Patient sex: M
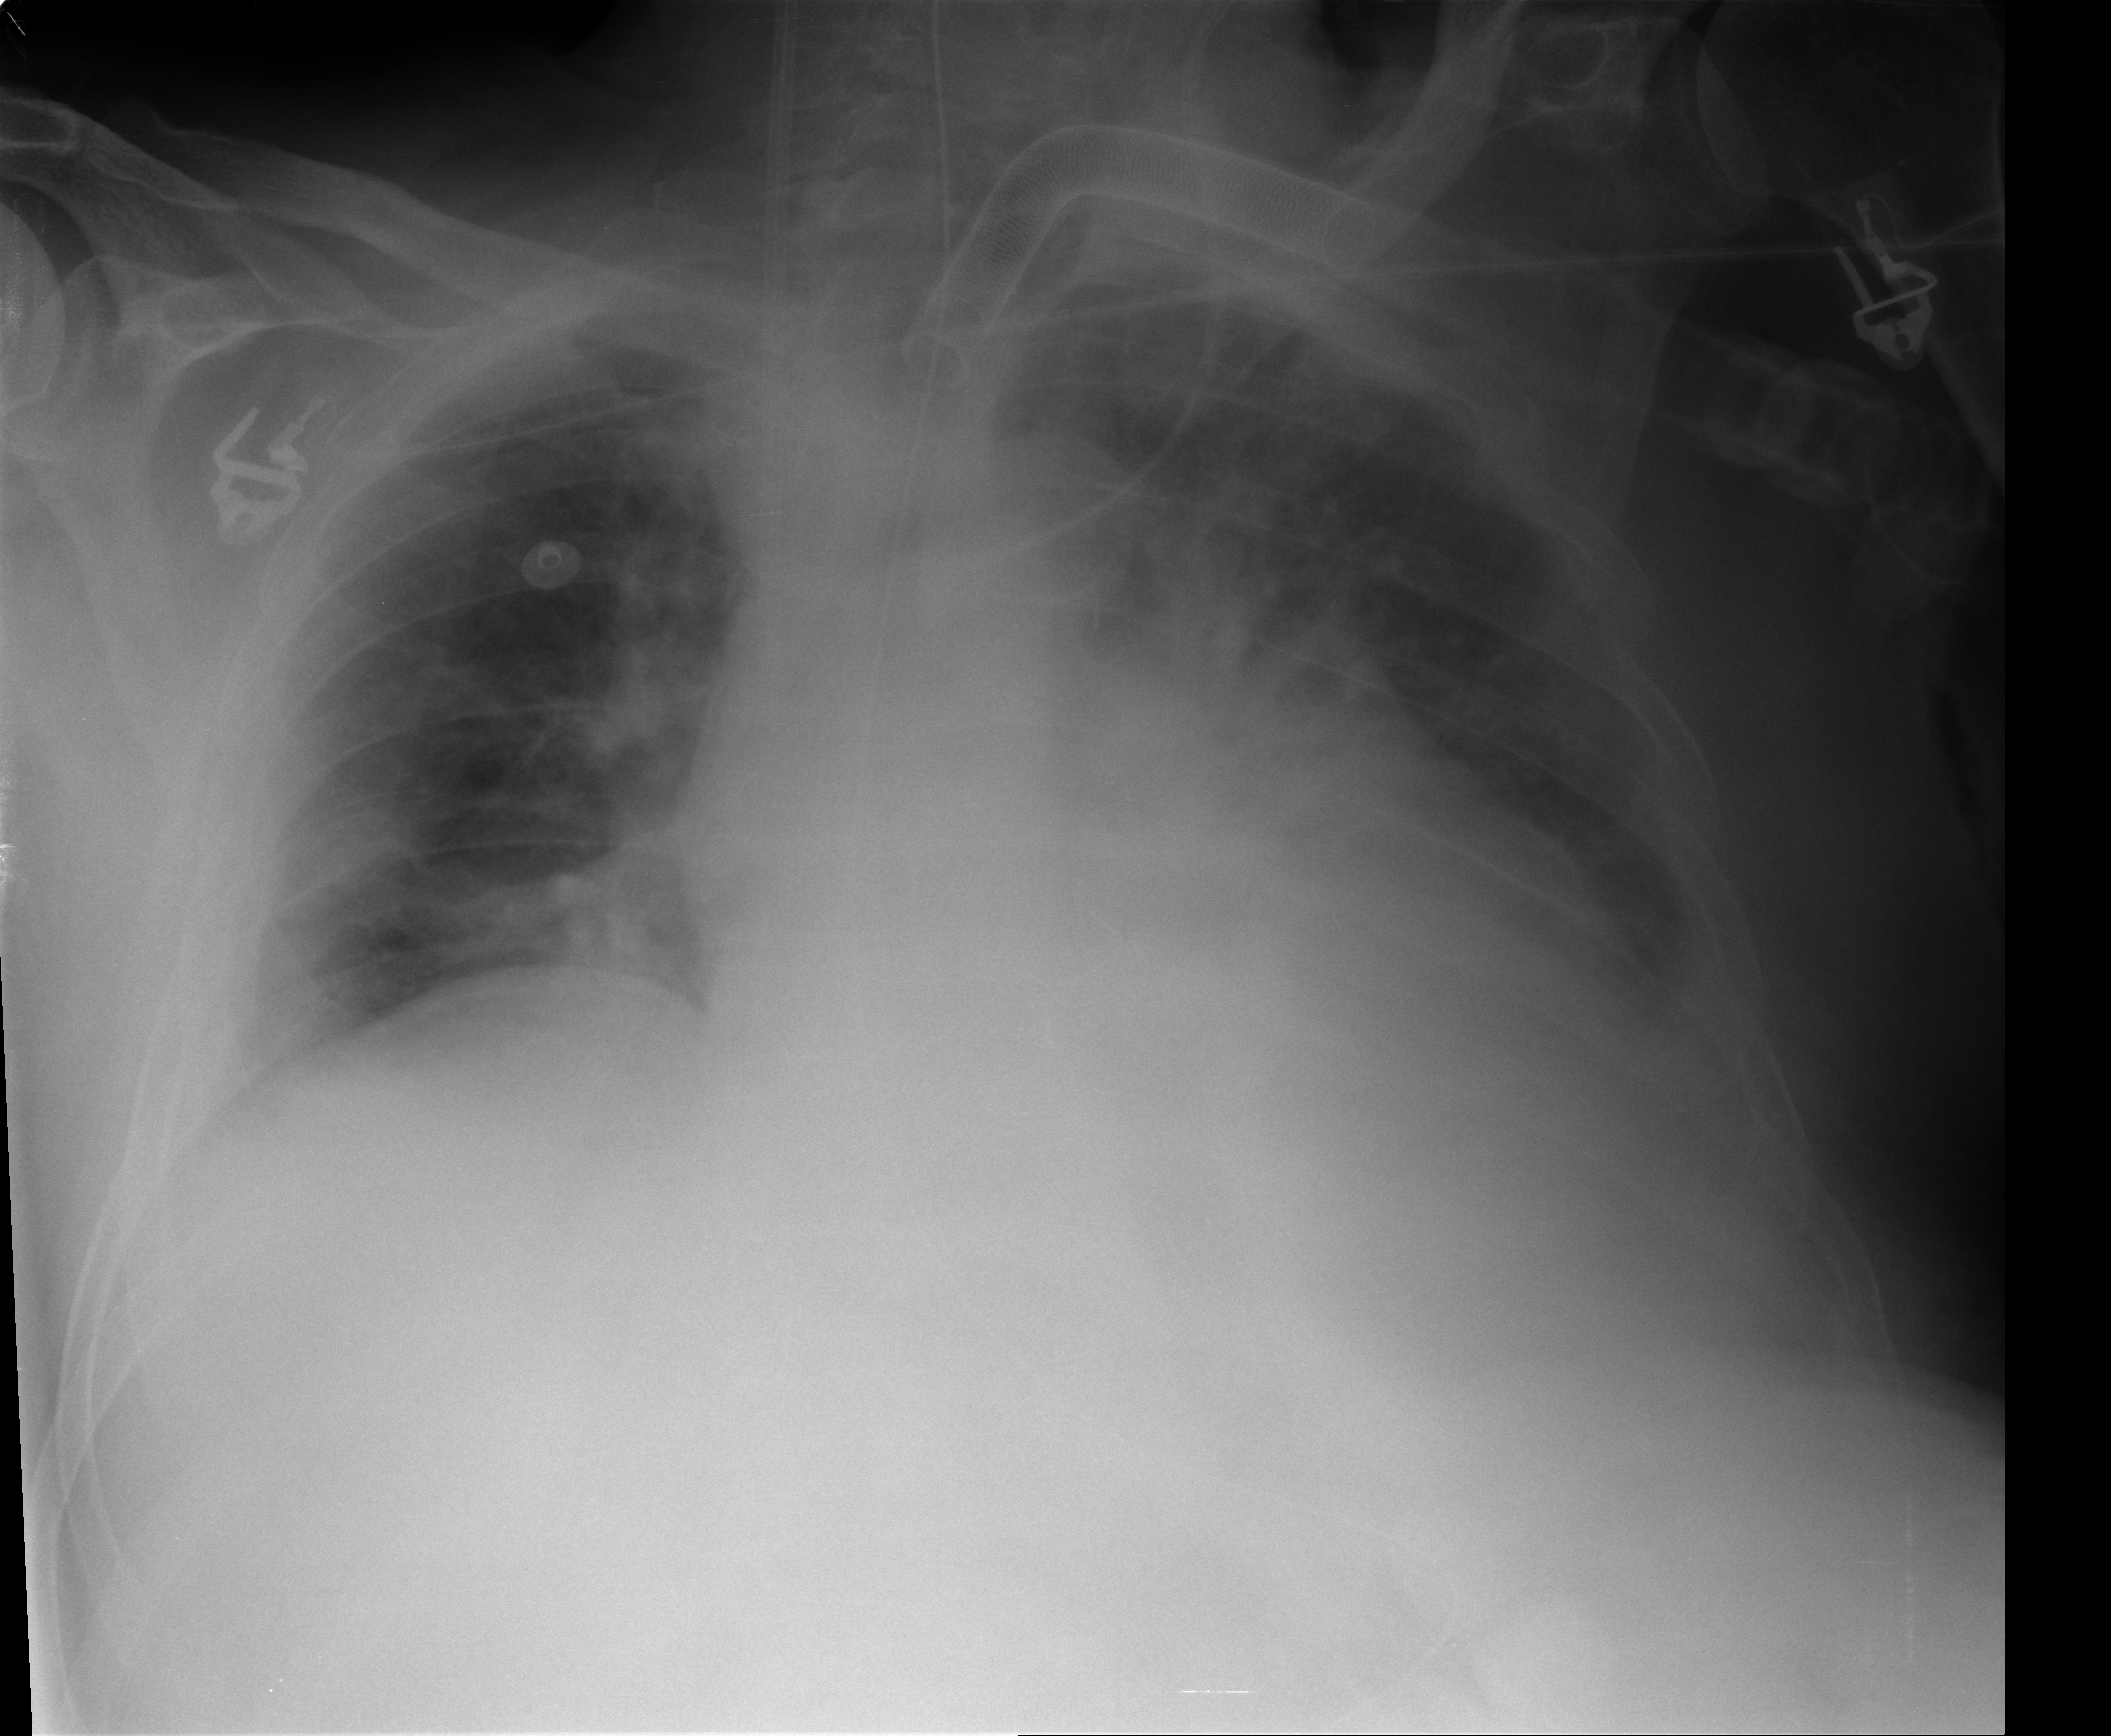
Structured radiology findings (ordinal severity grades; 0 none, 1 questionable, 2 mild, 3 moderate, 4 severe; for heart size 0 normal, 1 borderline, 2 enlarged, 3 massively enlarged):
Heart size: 2
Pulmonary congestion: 2
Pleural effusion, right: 2
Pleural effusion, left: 3
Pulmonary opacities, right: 0
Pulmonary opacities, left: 1
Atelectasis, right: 2
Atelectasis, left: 2